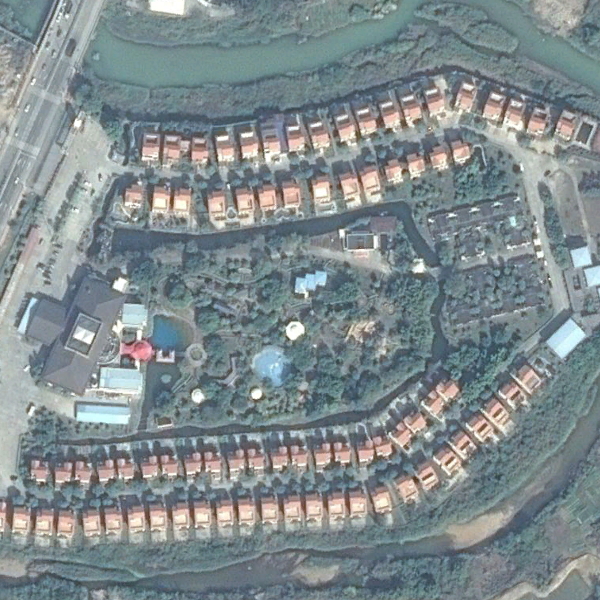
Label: Resort